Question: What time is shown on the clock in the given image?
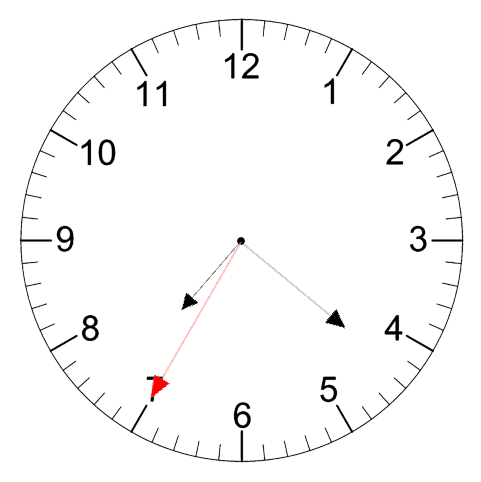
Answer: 07:21:35